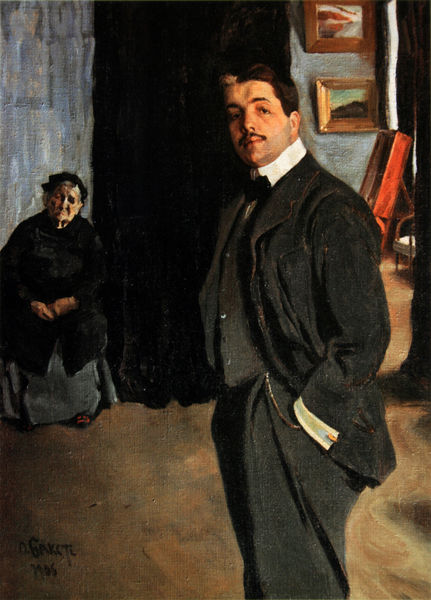
Titel: Portrait des Sergei Diaghilev mit seinem Kindermädchen
Künstler: Léon Bakst
Standort: St. Petersburg
Institution: Staatliches Russisches Museum
Schlagwörter: chair, curtain, hands, red, women, arm, black, carpet, collar, dark, dress, face, hair, lady, nose, old, painting, portrait, room, sit, sitting, skirt, wall, woman, looking, old woman, picture, pictures, brown, floor, wallpaper, sad, man, background, ear, head, house, young, eyes, stand, suit, shadow, chin, coat, elderly, mouth, buttons, beard, jacket, paintings, door, frames, elderly woman, human, vest, front, colours, pocket, pockets, watch, abstraction, home, book, lips, elegant, paint, eyebrows, smoking, humans, rich, forehead, standing, mustache, moustache, cuff, selfportrait, withe, blck, office, brows, gloomy, balck, pocket watch, weird, jacked, businessman, siut, sanding, mustage, detective, framed paintings, black curtain